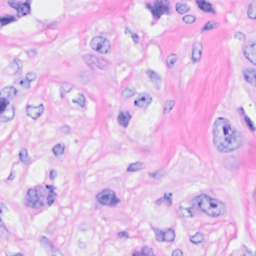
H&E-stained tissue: Breast